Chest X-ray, PA view. Patient: 53 years old, sex M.
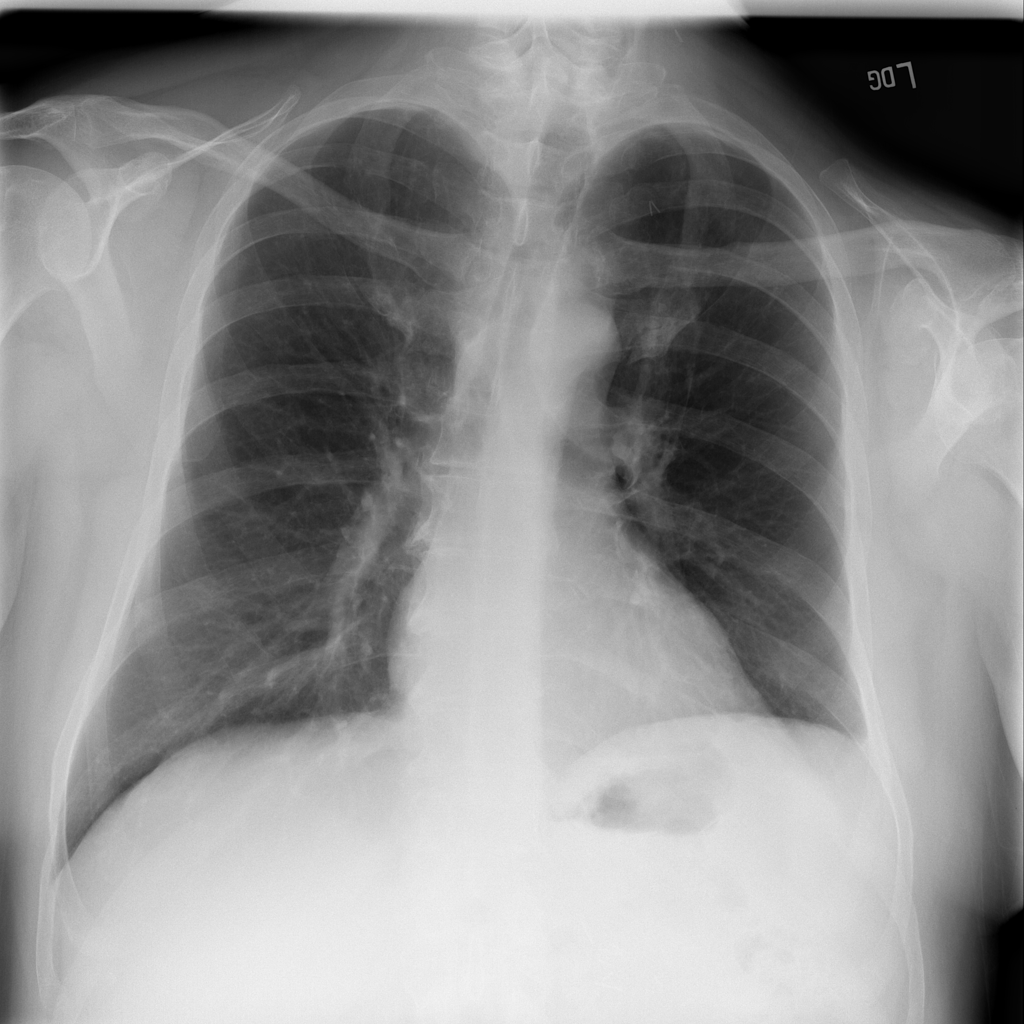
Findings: No Finding